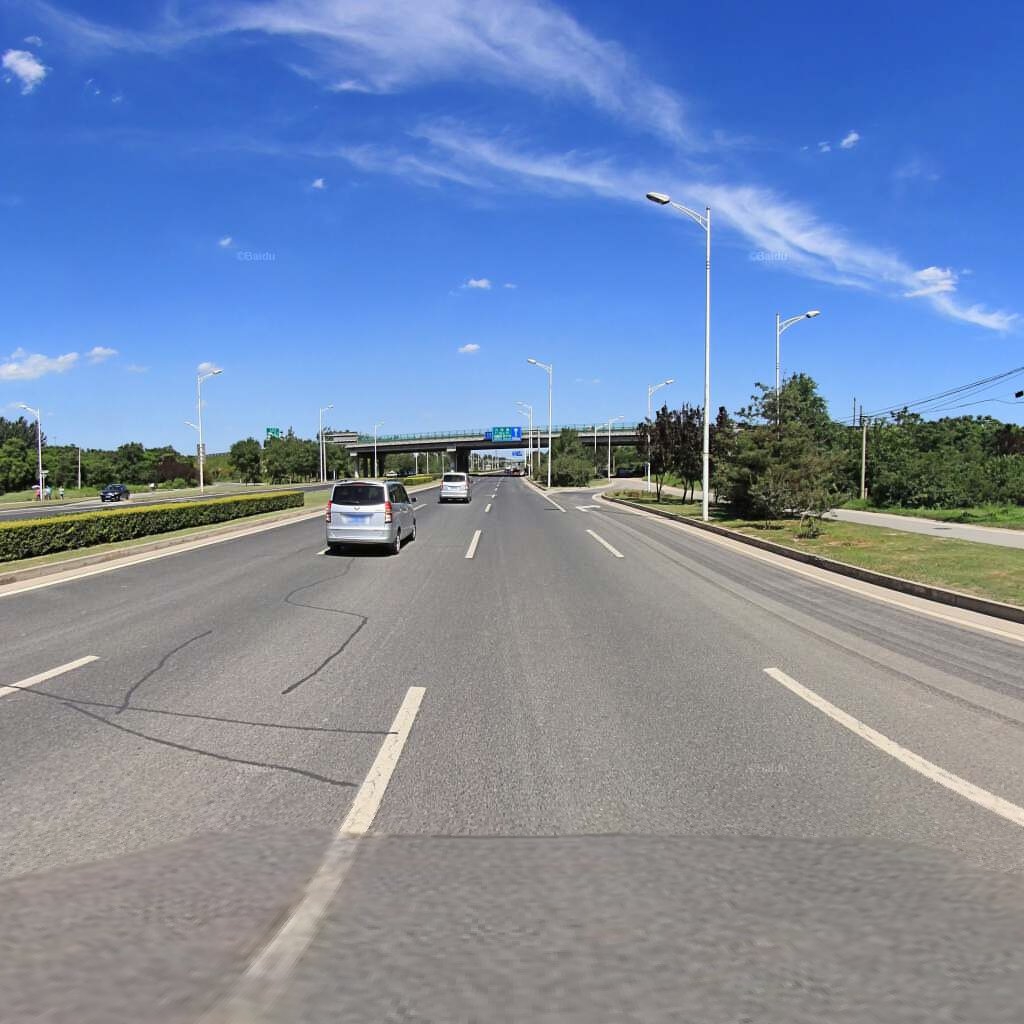
Region: Haidian
Road damage annotations: transverse patch, transverse patch, longitudinal patch, longitudinal patch